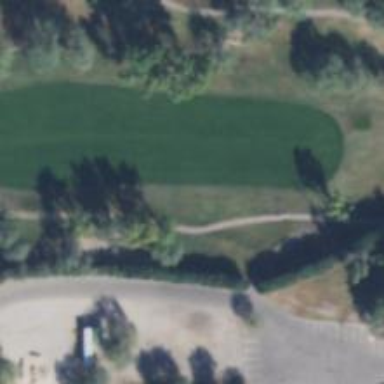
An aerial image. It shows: Pathway for golfing.